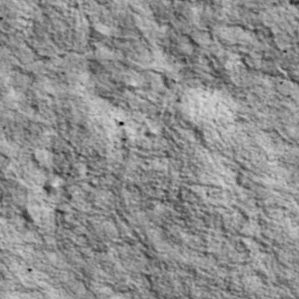
Label: non_frost